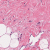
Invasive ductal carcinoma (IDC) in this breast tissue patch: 0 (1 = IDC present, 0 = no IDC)